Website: macys
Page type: gifting
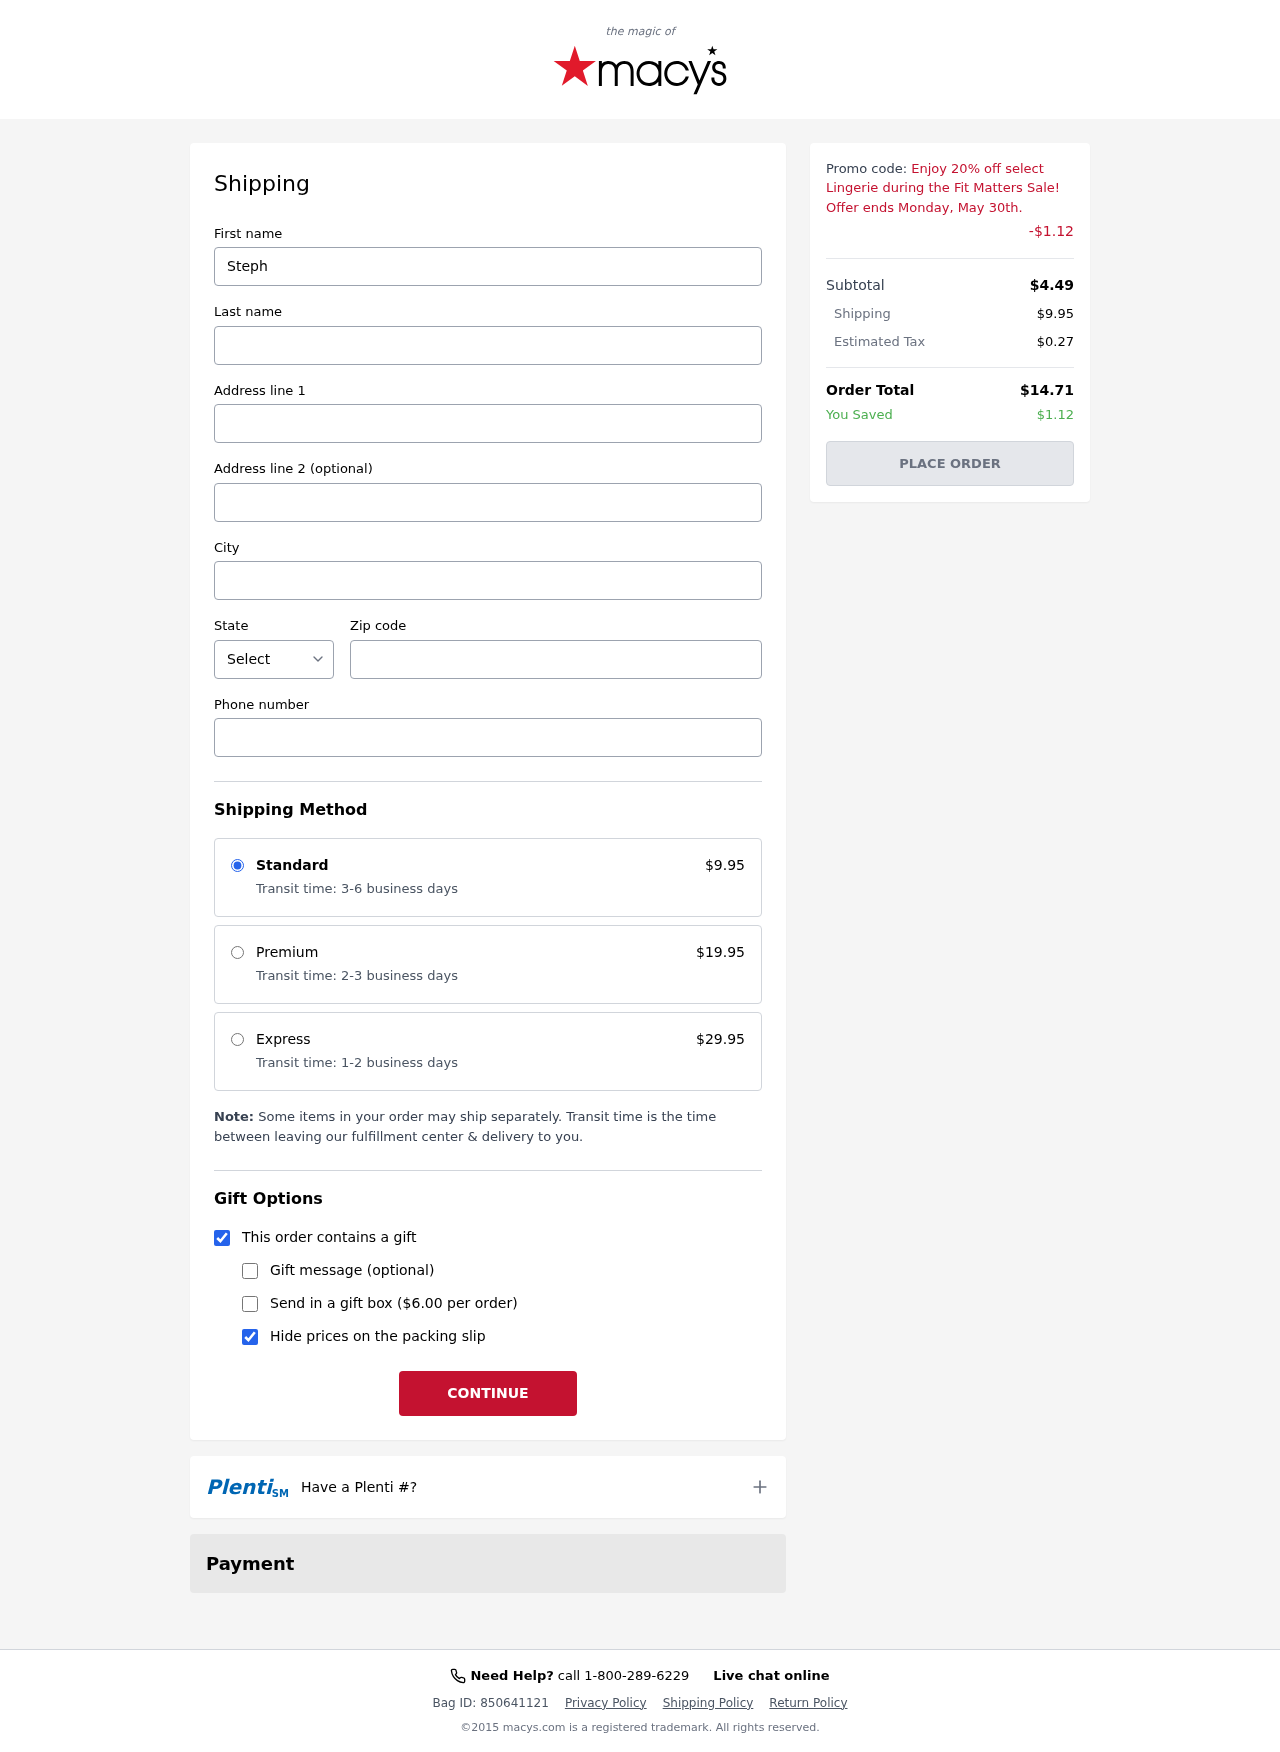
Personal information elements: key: PII_CITY
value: Sandrafurt
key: PII_FIRSTNAME
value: Stephanie
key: PII_LASTNAME
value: Mayo
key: PII_PHONE
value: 6482522873
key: PII_POSTCODE
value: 15721
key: PII_STATE_ABBR
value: HI
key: PII_STREET
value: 4315 Melissa Grove
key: PII_STREET2
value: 00154 Murray Motorway
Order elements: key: ORDER_SHIPPING_COST
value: $9.95
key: ORDER_DISCOUNT
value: -$1.12
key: ORDER_SUBTOTAL
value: $4.49
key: ORDER_TAX
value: $0.27
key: ORDER_TOTAL
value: $14.71
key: ORDER_SAVINGS
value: $1.12